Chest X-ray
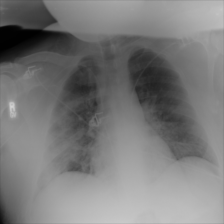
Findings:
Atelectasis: negative
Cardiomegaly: negative
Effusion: negative
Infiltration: positive
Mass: negative
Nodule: negative
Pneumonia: negative
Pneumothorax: negative
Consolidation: negative
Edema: negative
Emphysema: negative
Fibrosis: negative
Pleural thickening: negative
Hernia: negative